Question: My code (libgdx):
'''
@Override
public void create () {
stage = new Stage();
Gdx.input.setInputProcessor(stage);
texture = new Texture(Gdx.files.internal("image.png"));
TextureRegion region = new TextureRegion(texture,256,128);
Image actor = new Image(region);
actor.setPosition(Gdx.graphics.getWidth()/2, Gdx.graphics.getHeight()/2);
actor.setOrigin(actor.getWidth()/2, actor.getHeight()/2);
group = new Group();
group.addActor(actor);
stage.addActor(group);
}
@Override
public void render () {
Gdx.gl.glClear(GL20.GL_COLOR_BUFFER_BIT);
stage.act(Gdx.graphics.getDeltaTime());
stage.draw();
if(Gdx.input.isButtonPressed(Input.Buttons.LEFT)){
if(Gdx.input.getX() < Gdx.graphics.getWidth() / 2)
{
group.addAction(parallel(rotateBy(1,1)));
}
else
{
group.addAction(parallel(rotateBy(-1,1)));
}
}
}
'''
Hi, i use LibGdx and my problem is that I would like to rotate on the same object , but when I start the rotation , I turn around point 0.0 in the lower left.

I can not understand why ...
someone can explain how to do ?
Thank You
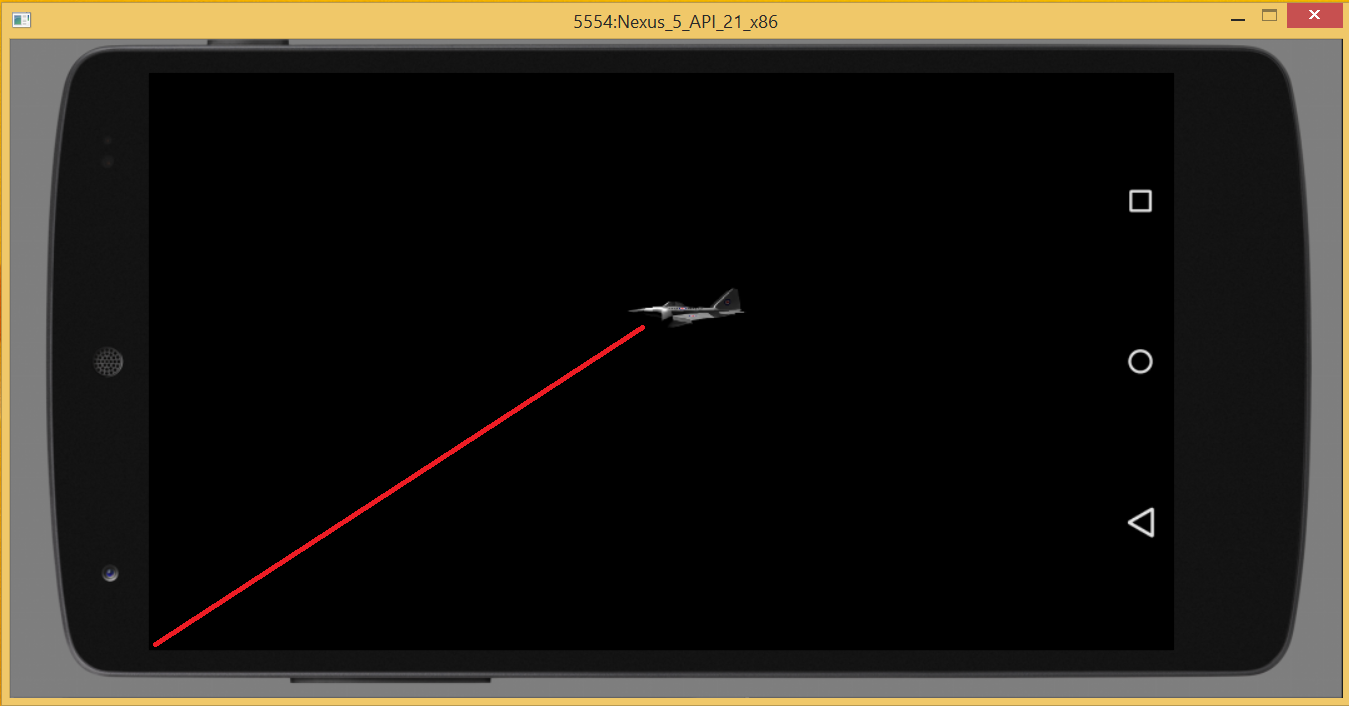
Answer: you're rotating the group not the actor
so try this
set the origin of the group to
'group.setOrigin(group.getWidth()/2, group.getHeight()/2);'